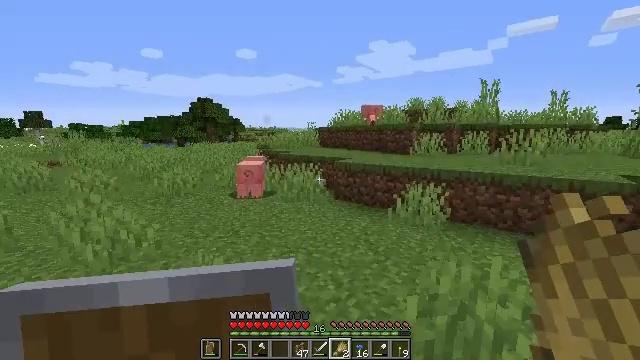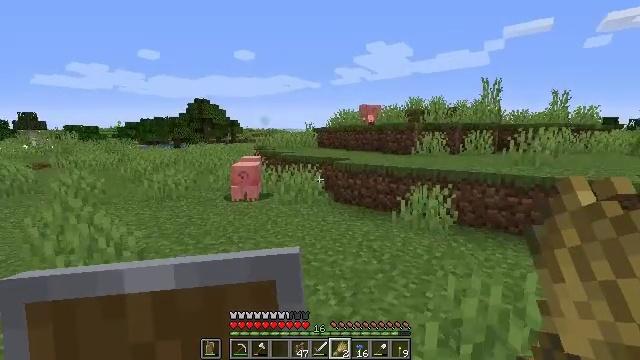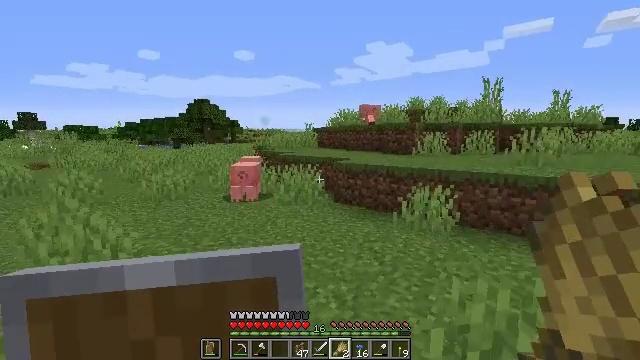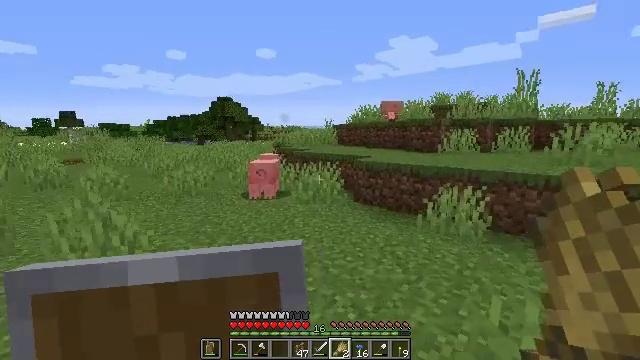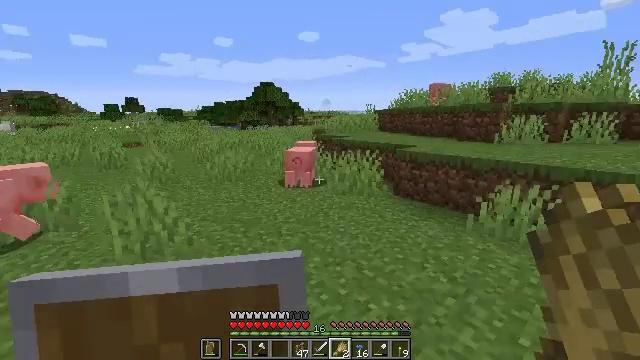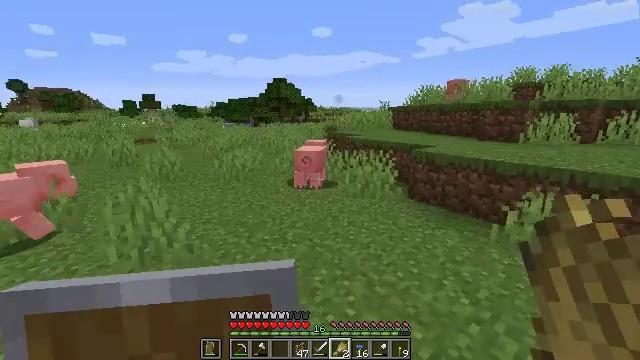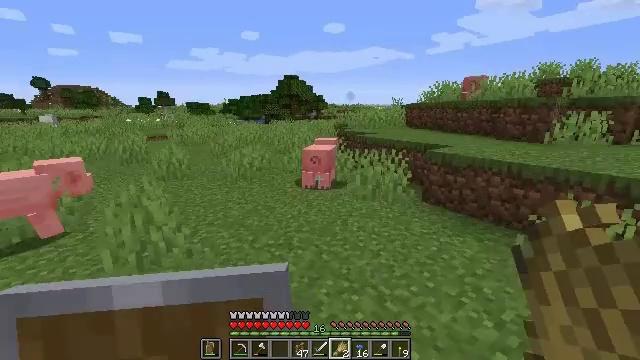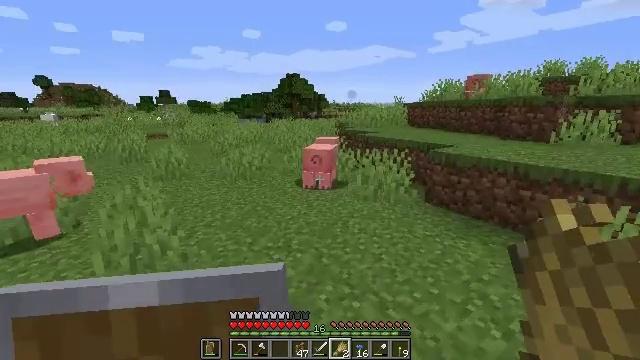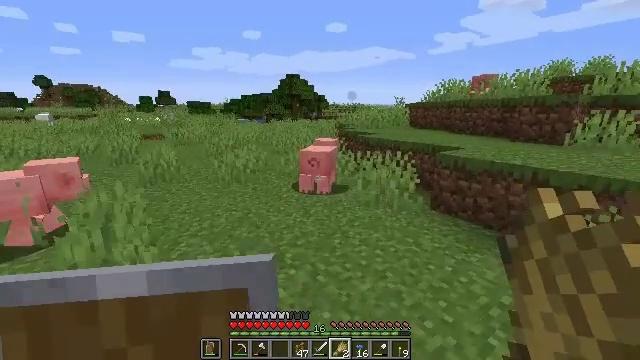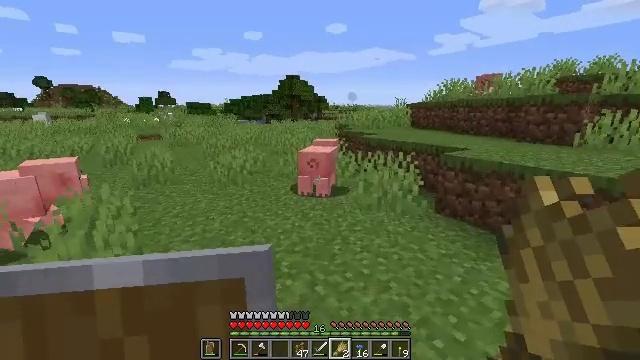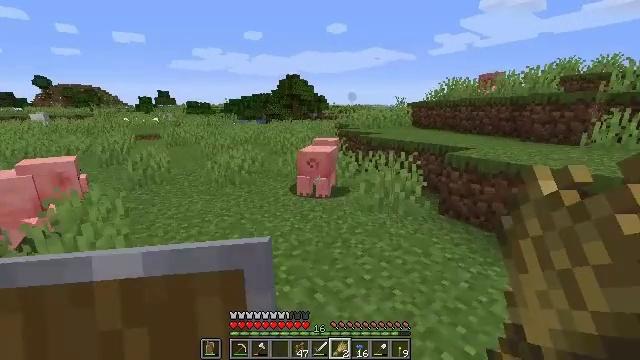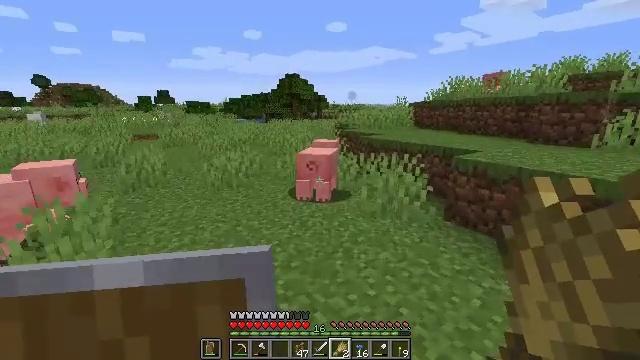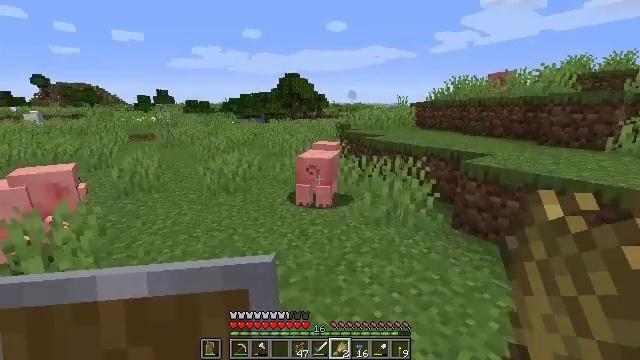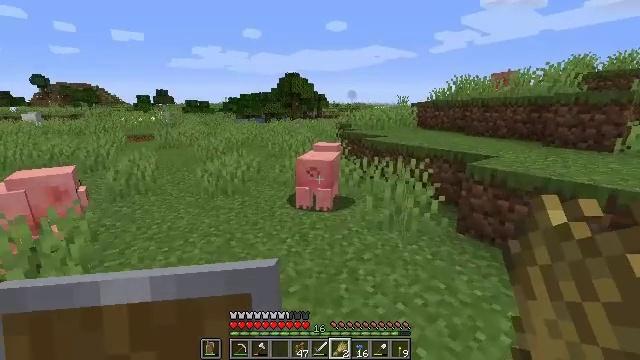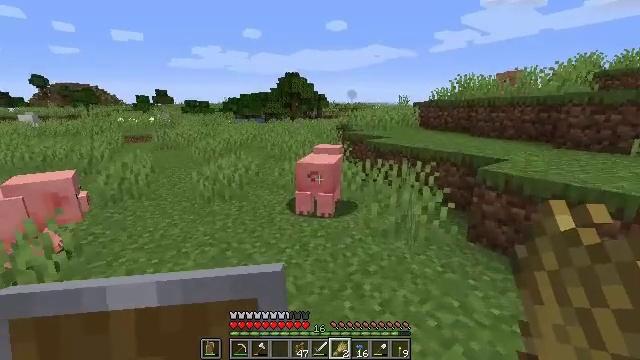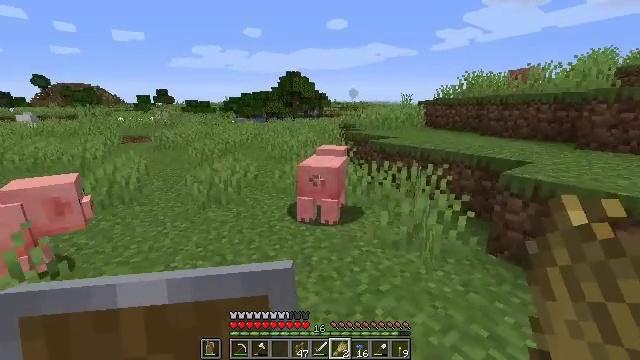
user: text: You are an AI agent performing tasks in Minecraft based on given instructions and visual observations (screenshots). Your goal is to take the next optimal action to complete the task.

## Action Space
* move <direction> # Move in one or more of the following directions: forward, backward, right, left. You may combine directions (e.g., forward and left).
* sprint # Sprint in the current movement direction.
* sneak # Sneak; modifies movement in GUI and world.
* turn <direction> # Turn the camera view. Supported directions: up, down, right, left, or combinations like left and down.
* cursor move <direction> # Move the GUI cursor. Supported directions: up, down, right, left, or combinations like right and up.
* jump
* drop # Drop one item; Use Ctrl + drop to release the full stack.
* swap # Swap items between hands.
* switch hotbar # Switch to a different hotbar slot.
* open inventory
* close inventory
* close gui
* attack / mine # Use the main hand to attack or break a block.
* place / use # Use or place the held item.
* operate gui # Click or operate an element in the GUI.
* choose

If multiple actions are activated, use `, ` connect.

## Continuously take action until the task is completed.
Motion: motion action
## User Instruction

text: Interact with the crafting table to craft an iron hoe.
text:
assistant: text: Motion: move forward
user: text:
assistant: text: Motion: move forward
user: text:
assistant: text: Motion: move forward, turn left
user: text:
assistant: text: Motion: move forward, turn left and down
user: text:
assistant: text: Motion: move forward, turn left
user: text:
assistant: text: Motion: move forward, turn left
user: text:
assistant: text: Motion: move forward
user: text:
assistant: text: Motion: move forward
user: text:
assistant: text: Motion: move forward
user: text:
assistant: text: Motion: move forward
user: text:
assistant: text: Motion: move forward
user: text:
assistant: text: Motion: move forward
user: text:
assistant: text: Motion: move forward
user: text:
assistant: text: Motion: move forward
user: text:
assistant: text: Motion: move forward
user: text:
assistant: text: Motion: move forward
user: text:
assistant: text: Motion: move forward
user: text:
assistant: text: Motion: move forward
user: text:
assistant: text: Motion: move forward
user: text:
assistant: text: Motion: move forward, turn left and down
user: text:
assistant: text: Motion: move forward, turn down
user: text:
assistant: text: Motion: move forward, turn left
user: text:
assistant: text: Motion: move forward, turn left and down
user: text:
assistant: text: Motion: move forward, turn left and down
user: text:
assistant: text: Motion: move forward, turn left and down
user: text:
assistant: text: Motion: move forward, turn down
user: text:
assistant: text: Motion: move forward, turn down
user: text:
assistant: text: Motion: turn down
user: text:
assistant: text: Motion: turn right and down
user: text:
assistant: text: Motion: turn right